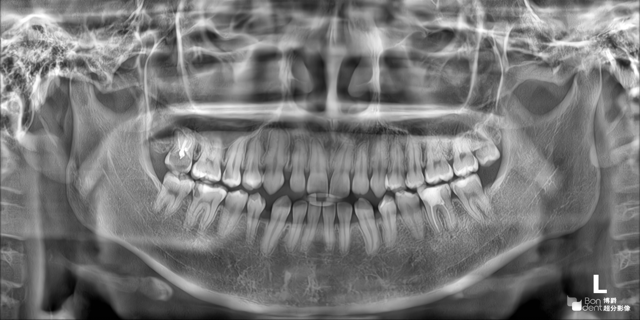
adult